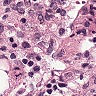
Metastatic tissue present: no